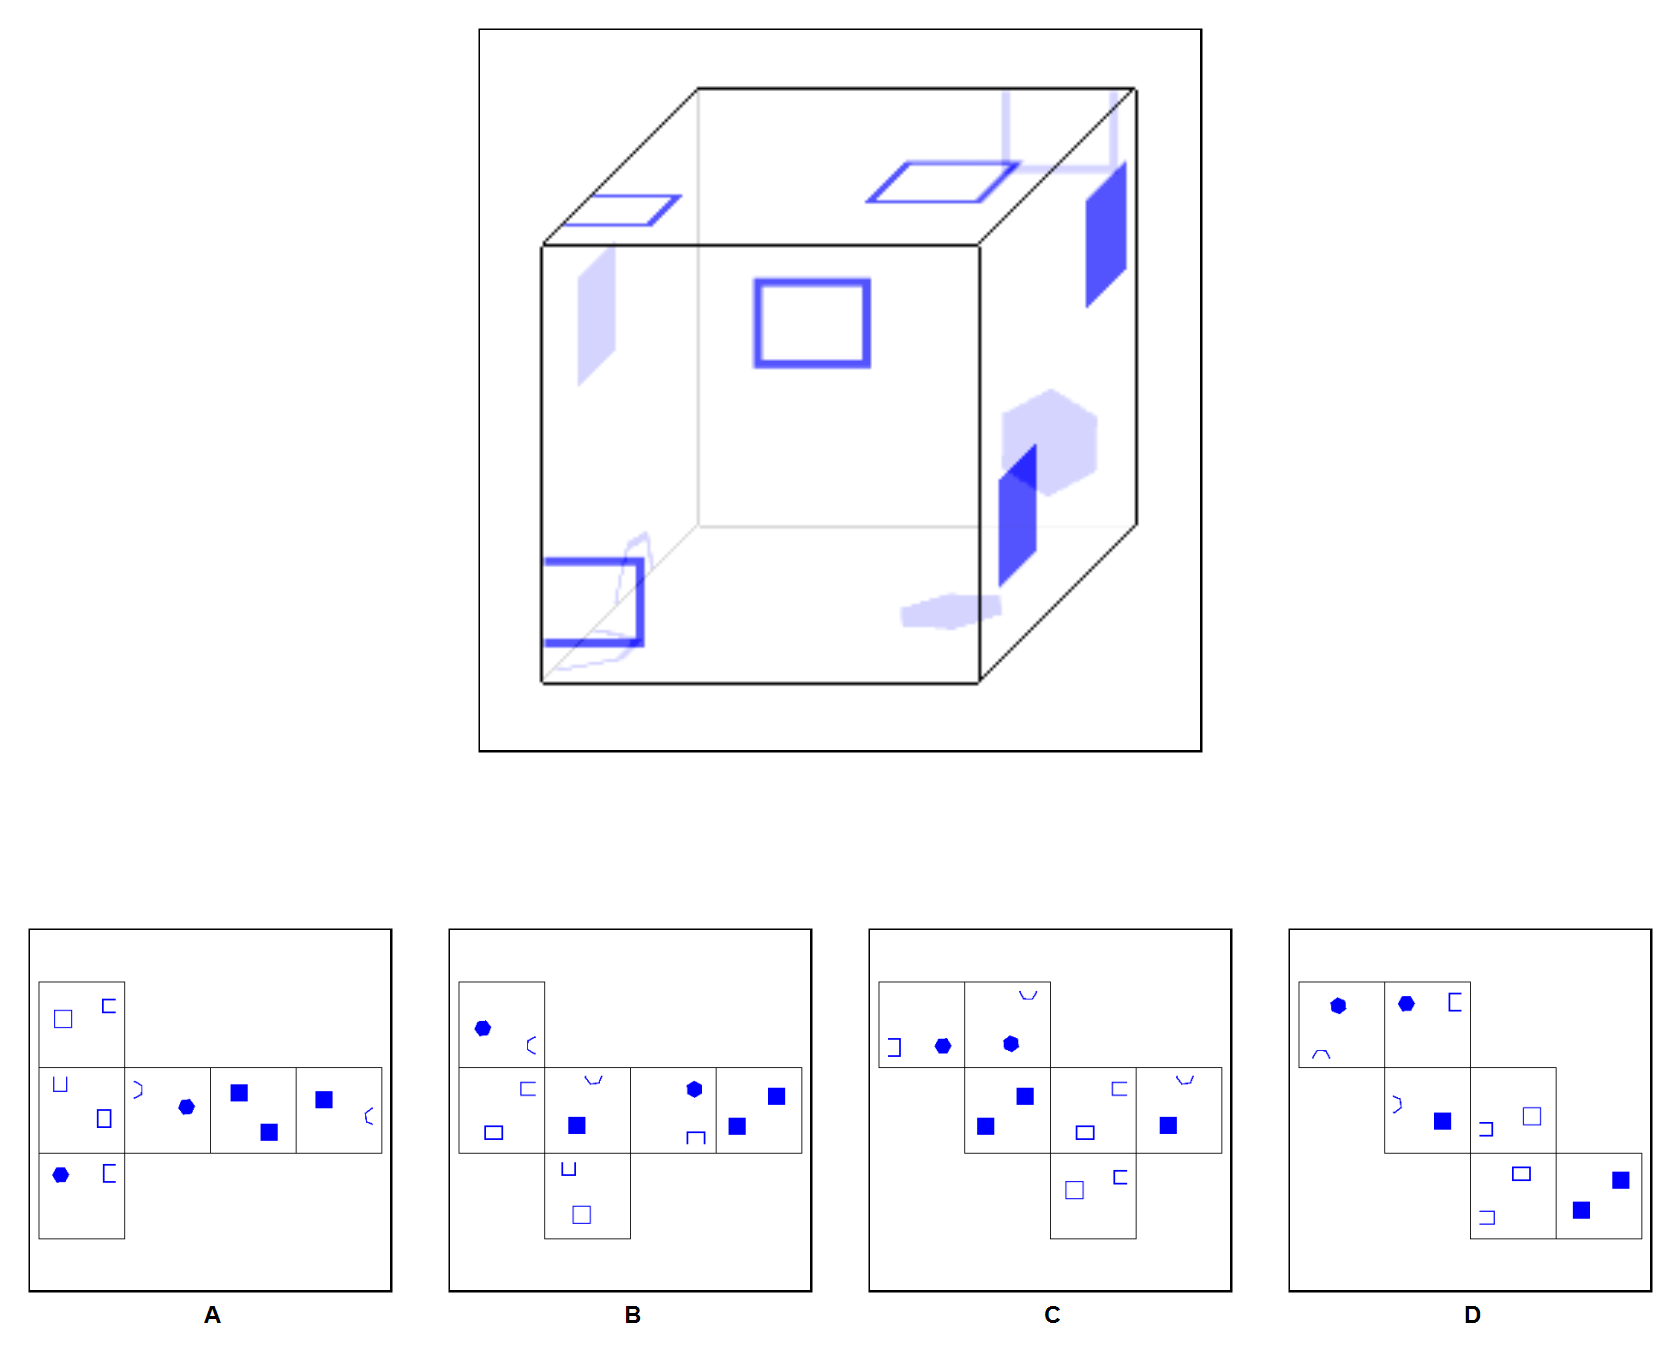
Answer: A